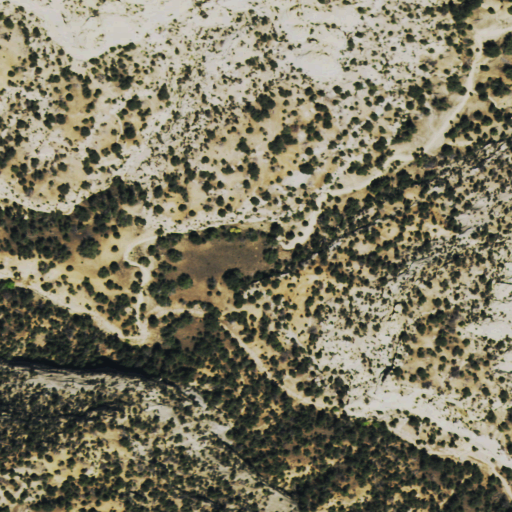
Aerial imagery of valley in Colorado named Pothole Canyon containing shrub, evergreen forest, and grassland